Question: I am using this page: <URL>
to fetch the stats which is given at right hand side. I have attached a screen shot below.

I have used the following function to fetch the data. I have created the soup and passed it as a parameter to the below function
'''
def fetchStats(soup):
for i in soup.findAll("div", {"class" : "module", "id" : "season-stats"}):
for index in i.findAll("div", {"class" : "module-content"}):
for item in index.findAll("ul", style=False):
li = item.findAll("li", {"class" : "major"})
print item.getText()
break
break
'''
But it is not working as I want. I need all the parameters for a team to be stored in a dictionary where in the key of the dictionary would be the team name and its value would have tuple having two members - parameter name and its value, like,
'''
dic = {"Team 1 Name": [("Disposlas",311), ("Kicks", 190) .....], "Team 2 Name" : [("Disposlas",315), ("Kicks", 224) .....]}
'''
Please help me out.
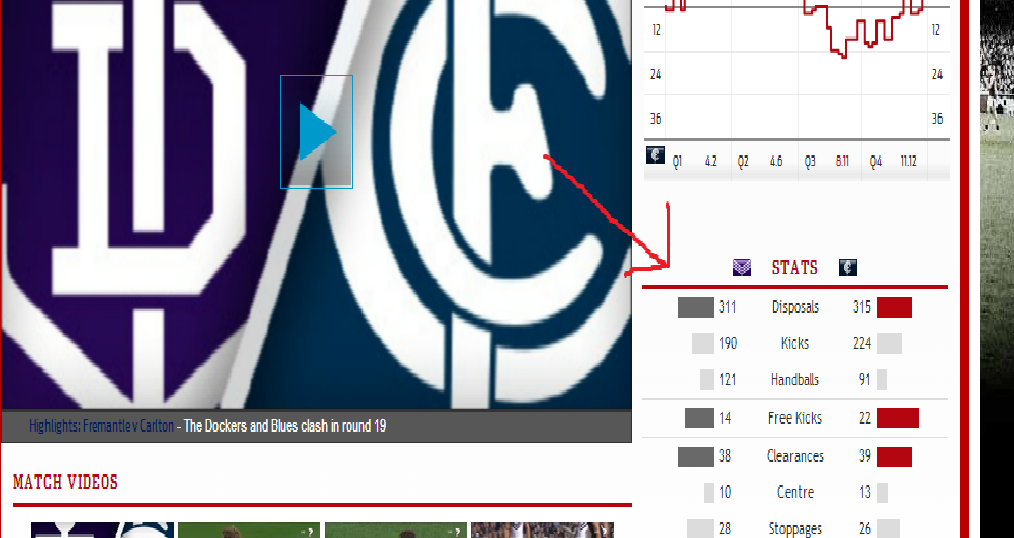
Answer: The idea is to get all of the home team stats, away team stats and stats names and put them into separate lists, then <URL> them:
'''
from pprint import pprint
from urllib2 import urlopen
from bs4 import BeautifulSoup
url = "http://www.afl.com.au/match-centre/2014/20/rich-v-esshttp://www.afl.com.au/match-centre/2014/19/fre-v-carl"
soup = BeautifulSoup(urlopen(url))
# get team names
home_team_name = soup.find('div', class_='home-team').p.a.text.strip()
away_team_name = soup.find('div', class_='away-team').p.a.text.strip()
# get stats
season_stats = soup.find('div', id='season-stats')
home_stats = [li.text for li in season_stats.select('ul#home-team-stats > li')]
away_stats = [li.text for li in season_stats.select('ul#away-team-stats > li')]
params = [li.text for li in season_stats.select('ul.headers > li')]
stats = {home_team_name: zip(params, home_stats),
away_team_name: zip(params, away_stats)}
pprint(stats)
'''
Prints:
'''
{u'Carlton': [(u'Disposals', u'315'),
(u'Kicks', u'224'),
(u'Handballs', u'91'),
(u'Free Kicks', u'22'),
(u'Clearances', u'39'),
(u'Centre', u'13'),
(u'Stoppages', u'26'),
(u'Inside 50', u'40'),
(u'Marks in 50', u'8'),
(u'Contested Possessions', u'127'),
(u'Tackles', u'59'),
(u'Hit-Outs', u'23'),
(u'Interchanges', u'111')],
u'Fremantle': [(u'Disposals', u'311'),
(u'Kicks', u'190'),
(u'Handballs', u'121'),
(u'Free Kicks', u'14'),
(u'Clearances', u'38'),
(u'Centre', u'10'),
(u'Stoppages', u'28'),
(u'Inside 50', u'47'),
(u'Marks in 50', u'13'),
(u'Contested Possessions', u'124'),
(u'Tackles', u'63'),
(u'Hit-Outs', u'75'),
(u'Interchanges', u'96')]}
'''
FYI, you can read more about these 'select()' calls here: <URL>.